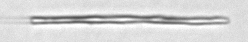
Label: fiber